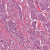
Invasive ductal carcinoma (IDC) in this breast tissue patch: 1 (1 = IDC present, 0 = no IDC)